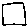
Label: square